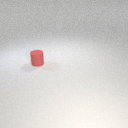
small red rubber cylinder